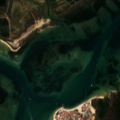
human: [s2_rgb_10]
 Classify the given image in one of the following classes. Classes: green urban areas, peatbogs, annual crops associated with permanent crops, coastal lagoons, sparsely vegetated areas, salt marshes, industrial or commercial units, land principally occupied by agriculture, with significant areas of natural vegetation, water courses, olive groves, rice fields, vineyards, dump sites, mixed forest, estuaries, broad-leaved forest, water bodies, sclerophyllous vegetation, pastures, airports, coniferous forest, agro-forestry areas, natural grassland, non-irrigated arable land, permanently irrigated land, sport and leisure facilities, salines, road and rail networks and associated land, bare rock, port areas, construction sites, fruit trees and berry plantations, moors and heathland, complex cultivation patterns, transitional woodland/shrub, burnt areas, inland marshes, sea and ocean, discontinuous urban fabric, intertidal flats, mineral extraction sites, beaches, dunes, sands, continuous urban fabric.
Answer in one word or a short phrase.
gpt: discontinuous urban fabric, non-irrigated arable land, coniferous forest, salt marshes, salines, intertidal flats, coastal lagoons